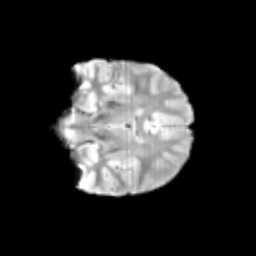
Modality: T2w
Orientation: coronal
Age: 12
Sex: female
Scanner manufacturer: siemens
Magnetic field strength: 3 T
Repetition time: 3.8 s
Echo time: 0.07 s